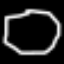
Label: octagon